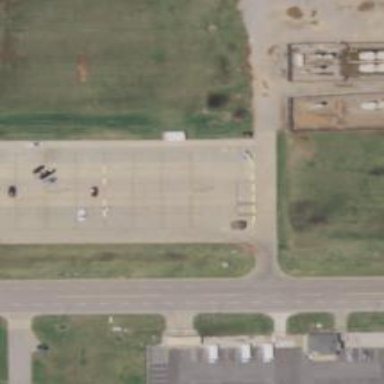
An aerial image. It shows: Taxi stand.